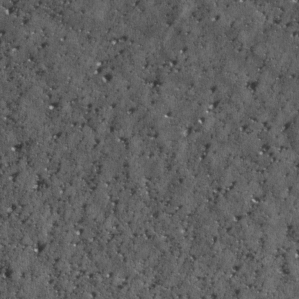
Label: non_frost